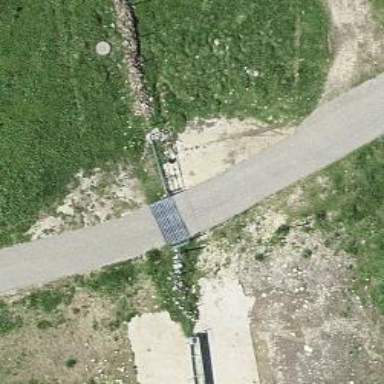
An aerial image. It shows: Cattle grid.